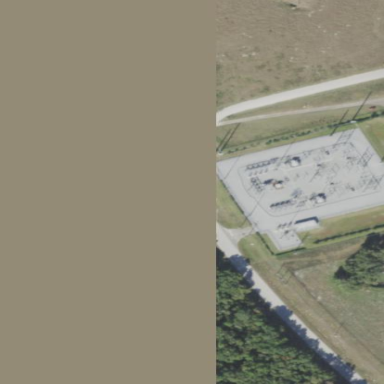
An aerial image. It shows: Distribution level power substation surrounded by fence.